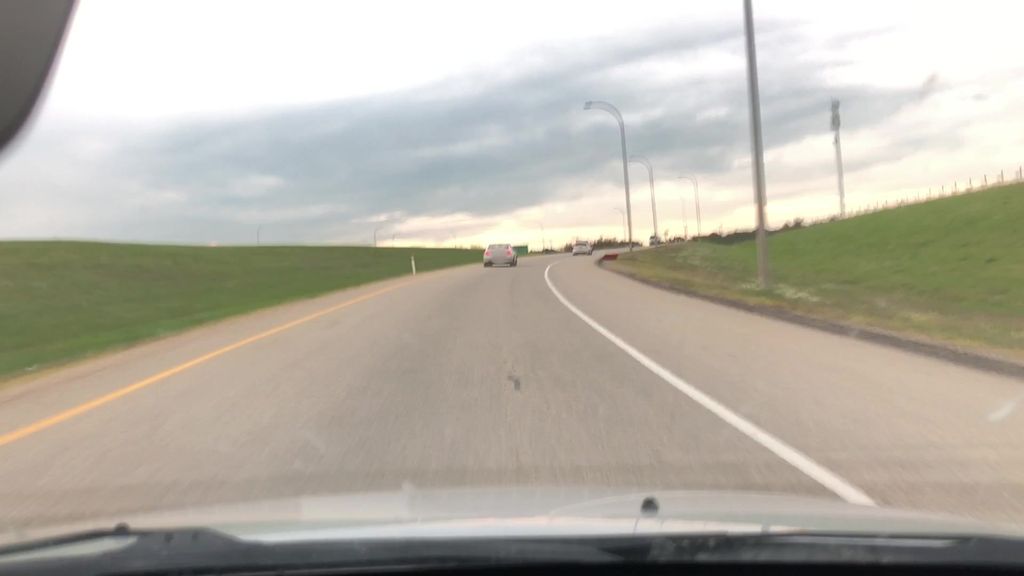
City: edmonton